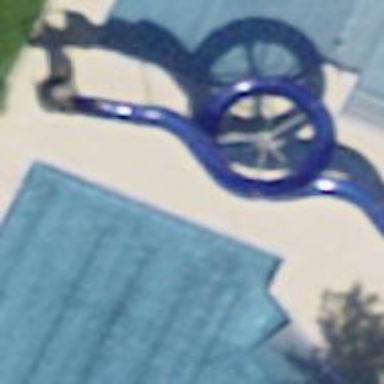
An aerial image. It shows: Water slide attraction.